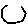
Label: hexagon